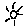
Label: sun